Question: actualy im just a newbie programmer and i made my own update javascript function for my program but sadly the codes doesnt update..can anyone help me assist in order my codes work? please.
i want to do is if i change the values in the textboxes and click update it will update.

script code:
'''
<script type="text/javascript">
$(document).ready(function () {
$('#updates').click(function (e) {
e.preventDefault();
var $id1 = $('#id1').val();
var $id2 = $('#id2').val();
var $name1 = $('#name1').val();
var $name2 = $('#name2').val();
var $optA1 = $('#optA1').val();
var $optA2 = $('#optA2').val();
var $optB1 = $('#optB1').val();
var $optB2 = $('#optB2').val();
var $other_qual1 = $('#other_qual1').val();
var $other_qual2 = $('#other_qual2').val();
var $interview1 = $('#interview1').val();
var $interview2 = $('#interview2').val();
var $total1 = $('#total1').val();
var $total2 = $('#total2').val();
$.ajax({
type: "POST",
url: "update.php",
data: {
id1_text: $id1,
id2_text: $id2,
name1_text: $name1,
name2_text: $name2,
optA1_text: $optA1,
optA2_text: $optA2,
optB1_text: $optB1,
optB2_text: $optB2,
other_qual1_text: $other_qual1,
other_qual2_text: $other_qual2,
interview1_text: $interview1,
interview2_text: $interview2,
total1_text: $total1,
total2_text: $total2
},
cache: false,
success: function (data) {
alert('data has been updated!');
}
});
});
});
</script>
'''
update.php page:
'''
<?php
mysql_connect("localhost", "root", "") or die("cant connect to database!");
mysql_select_db("test") or die("cant find database!");
$id1 = @$_POST['id1_text'];
$id2 = @$_POST['id2_text'];
$name1 = @$_POST['name1_text'];
$name2 = @$_POST['name2_text'];
$optA1 = @$_POST['optA1_text'];
$optA2 = @$_POST['optA2_text'];
$optB1 = @$_POST['optB1_text'];
$optB2 = @$_POST['optB2_text'];
$other_qual1 = @$_POST['other_qual1_text'];
$other_qual2 = @$_POST['other_qual2_text'];
$interview1 = @$_POST['interview1_text'];
$interview2 = @$_POST['interview2_text'];
$total1 = @$_POST['total1_text'];
$total2 = @$_POST['total2_text'];
$query1 = mysql_query("UPDATE score SET name=$name1, score1=$optA1, score2=$optB1, other_qual=$other_qual1, interview=$interview1, total=$total1 WHERE id=$id1");
$resource1 = mysql_query($query1) or die(mysql_error());
$query2 = mysql_query("UPDATE score SET name=$name2, score1=$optA2, score2=optB2, other_qual=$other_qual2, interview=$interview2, total=$total2 WHERE id=$id2");
$resource2 = mysql_query($query2) or die(mysql_error());
?>
'''
html:
'''
<form>
Search batchcode: <input id="query" name="search" type="text"><input id="send_search_form" type="button" value="Go" /><br>
Batch #: <label id="batchcode" class="empty_batchcode"></label>
<table>
<tr>
<td>ID:<br>
<input readonly id="id1" class="search_form_input" name="id1" type="text"><br>
<input readonly id="id2" class="search_form_input" name="id2" type="text"><br></td>
<td>Name:<br>
<input id="name1" class="search_form_input" name="name1" type="text"><br>
<input id="name2" class="search_form_input" name="name2" type="text"><br></td>
<td>Score 1:<br>
<input id="optA1" class="search_form_input" name="optA1" type="text"><br>
<input id="optA2" class="search_form_input" name="optA2" type="text"><br></td>
<td>Score 2:<br>
<input id="optB1" class="search_form_input" name="optB1" type="text"><br>
<input id="optB2" class="search_form_input" name="optB2" type="text"><br></td>
<td>Other Qualification:<br>
<input id="other_qual1" class="search_form_input" name="other_qual1" type="text"><br>
<input id="other_qual2" class="search_form_input" name="other_qual2" type=
"text"><br></td>
<td>Interview:<br>
<input id="interview1" class="search_form_input" name="interview1" type="text"><br>
<input id="interview2" class="search_form_input" name="interview2" type="text"><br></td>
<td>Total:<br>
<input id="total1" class="search_form_input" name="total1" type="text"><br>
<input id="total2" class="search_form_input" name="total2" type="text"><br></td>
</tr>
</table>
<input type="button" value="update" id="updates" />
</form>
'''
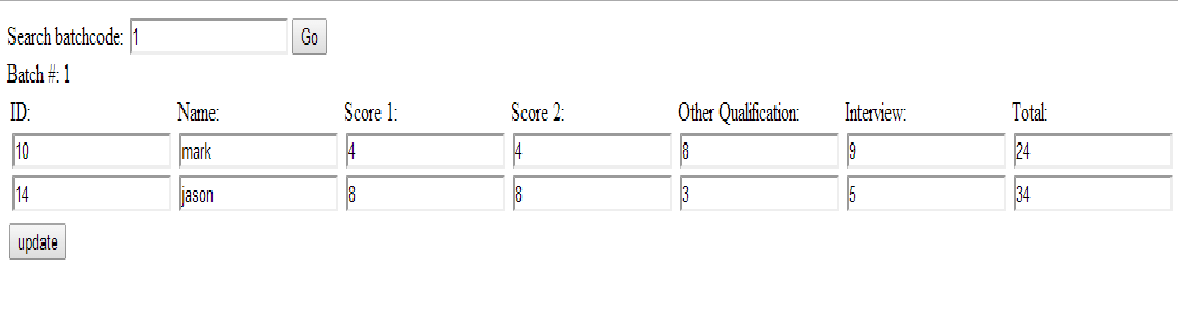
Answer: Neither of these will work.
'''
$resource1 = mysql_query($query1) or die(mysql_error());
$resource2 = mysql_query($query2) or die(mysql_error());
'''
Because the referenced '$query1' and '$query2' are the actual query. You need to change them to simple strings.
'''
$query1 = "UPDATE score SET name=$name1, score1=$optA1, score2=$optB1, other_qual=$other_qual1, interview=$interview1, total=$total1 WHERE id=$id1";
$resource1 = mysql_query($query1) or die(mysql_error());
$query2 = "UPDATE score SET name=$name2, score1=$optA2, score2=optB2, other_qual=$other_qual2, interview=$interview2, total=$total2 WHERE id=$id2";
$resource2 = mysql_query($query2) or die(mysql_error());
'''
'''
$mysqli = new mysqli("localhost", "root", "", "test");
if ($mysqli->connect_errno) {
echo "Failed to connect to MySQL: (Error code: " . $mysqli->connect_errno . ")... " . $mysqli->connect_error;
}
$query1 = "UPDATE score SET name='$name1', score1='$optA1', score2='$optB1', other_qual='$other_qual1', interview='$interview1', total='$total1' WHERE id='$id1'";
$resource1 = $mysqli->query($query1) or die(mysqli_error($mysqli));
$query2 = "UPDATE score SET name='$name2', score1='$optA2', score2='$optB2', other_qual='$other_qual2', interview='$interview2', total='$total2' WHERE id='$id2'";
$resource2 = $mysqli->query($query2) or die(mysqli_error($mysqli));
mysqli_close($mysqli);
'''
@Barmar also has a point - you need quotes around those variables in case the have spaces or other characters that might result in syntax error.